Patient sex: M
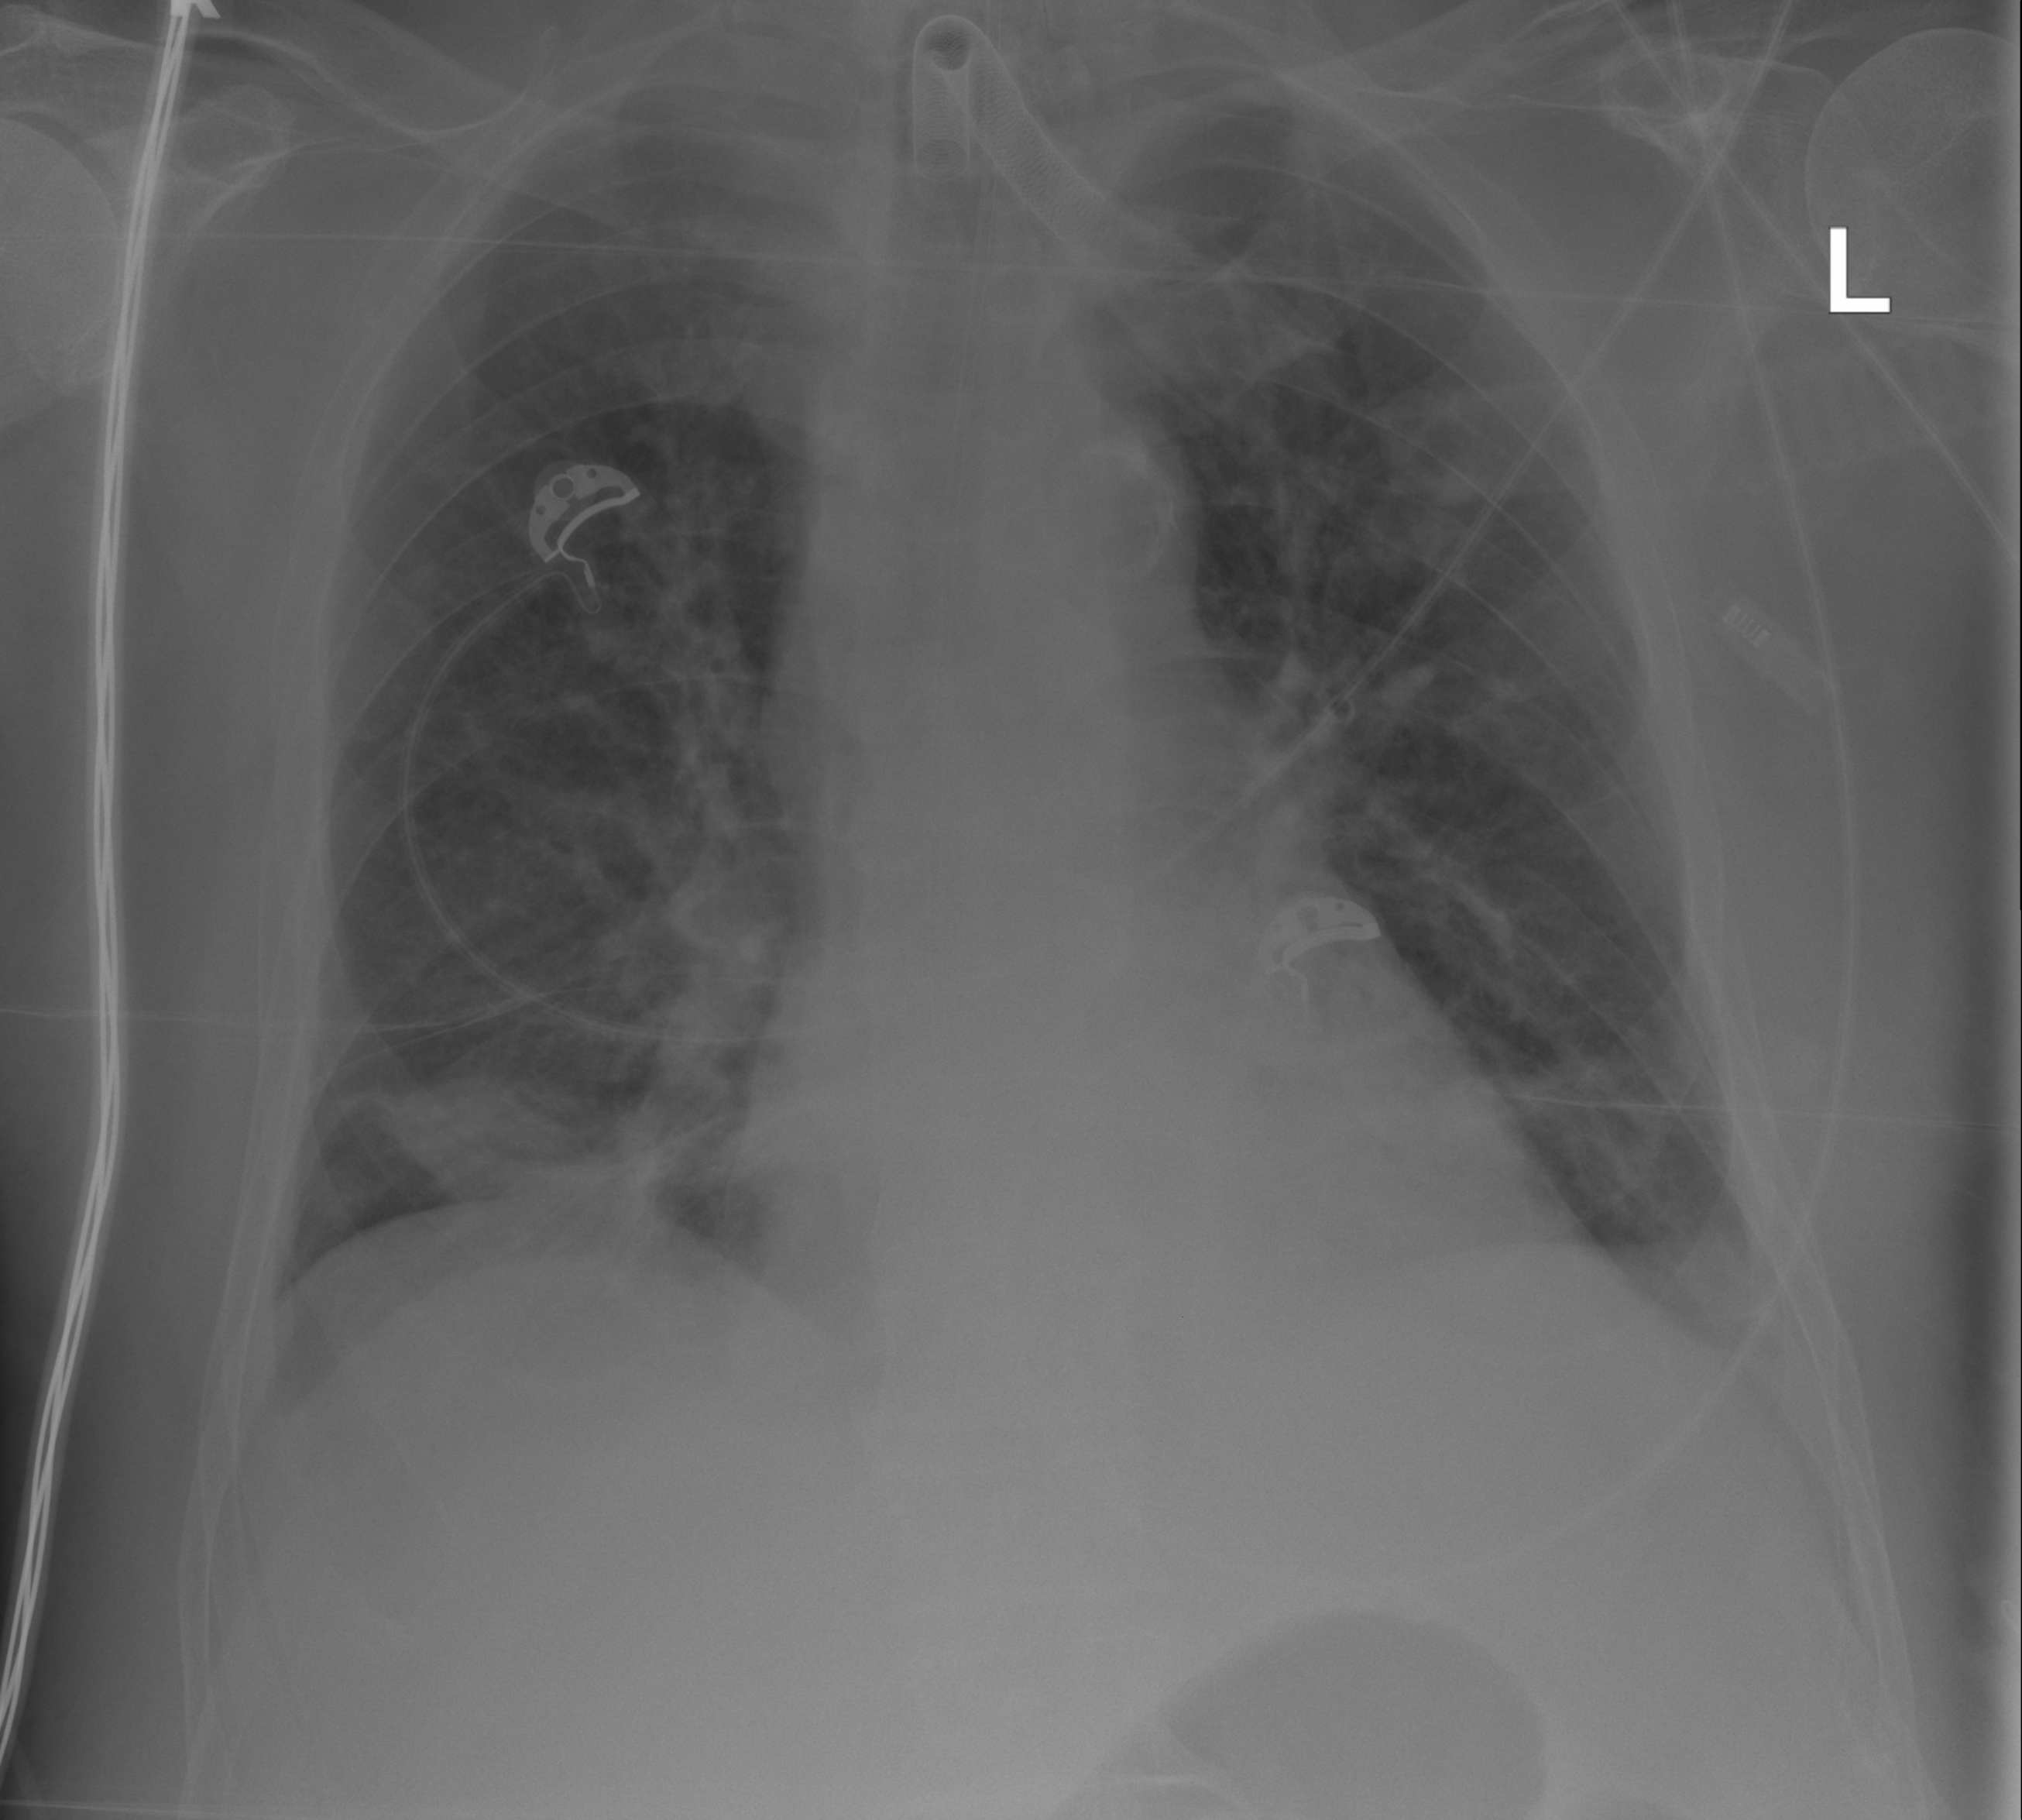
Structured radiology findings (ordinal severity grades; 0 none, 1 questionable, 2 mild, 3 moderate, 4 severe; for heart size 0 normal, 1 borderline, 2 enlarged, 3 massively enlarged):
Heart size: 0
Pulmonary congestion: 0
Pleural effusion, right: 0
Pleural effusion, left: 0
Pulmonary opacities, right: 1
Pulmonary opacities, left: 0
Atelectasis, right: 2
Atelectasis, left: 0